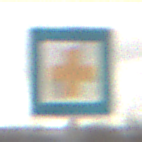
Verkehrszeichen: ErsteHilfe
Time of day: Midday
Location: Outdoor (Nature)
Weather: Overcast
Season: NotSpecified
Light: Natural